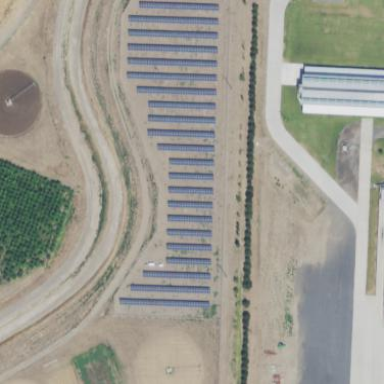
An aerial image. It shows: Solar power plant with photovoltaic technology surrounded by fence.